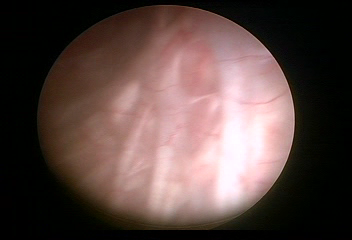
Modality: WLC
Class: Normal mucosa
Bladder cancer association: No